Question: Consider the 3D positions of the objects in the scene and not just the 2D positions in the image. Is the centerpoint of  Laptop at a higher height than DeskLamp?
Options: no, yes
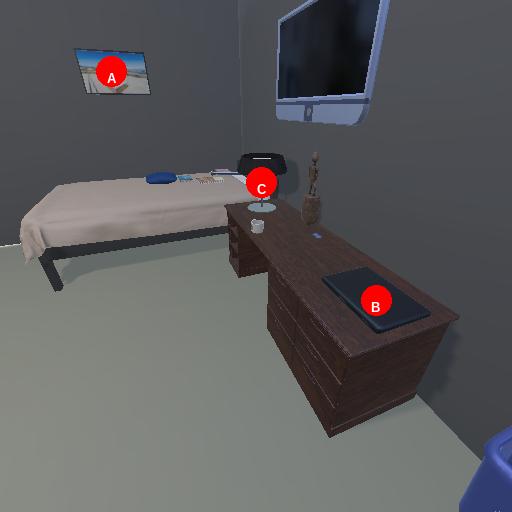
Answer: no